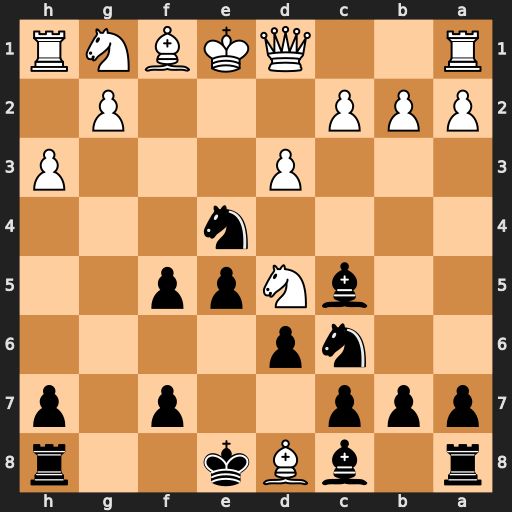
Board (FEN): r1bBk2r/ppp2p1p/2np4/2bNpp2/4n3/3P3P/PPP3P1/R2QKBNR
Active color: b
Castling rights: KQkq
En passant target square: -
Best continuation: Bf2+ Ke2 Nd4#